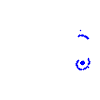
Particle: electron